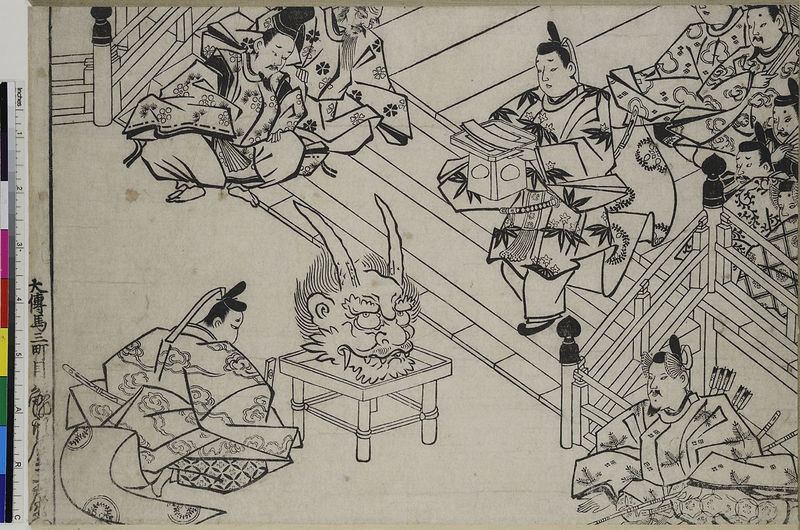
Titel: Shutendoji, Blatt 19
Künstler: Hishikawa Moronobu
Standort: Hamburg
Institution: Museum für Kunst und Gewerbe Hamburg
Schlagwörter: kopf, weiß, schwarz, enthauptung, gesicht, sitzend, holzschnitt, japan, treppe, geländer, maske, druckgraphik, druckgrafik, mythologie, gestalten, teufel, fabelwesen, hörner, zeit, ungeheuer, sieger, pfeile, monster, sagen, eroberer, fabeltier, samurai, fabeltiere, zwitterwesen, monstrum, edo, reproduktionen, hofzeremoniell, druckerzeugnisse, hofetikette, dämon, märchen, oni, shuten, tisch kopf